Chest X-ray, AP view. Patient: 54 years old, sex F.
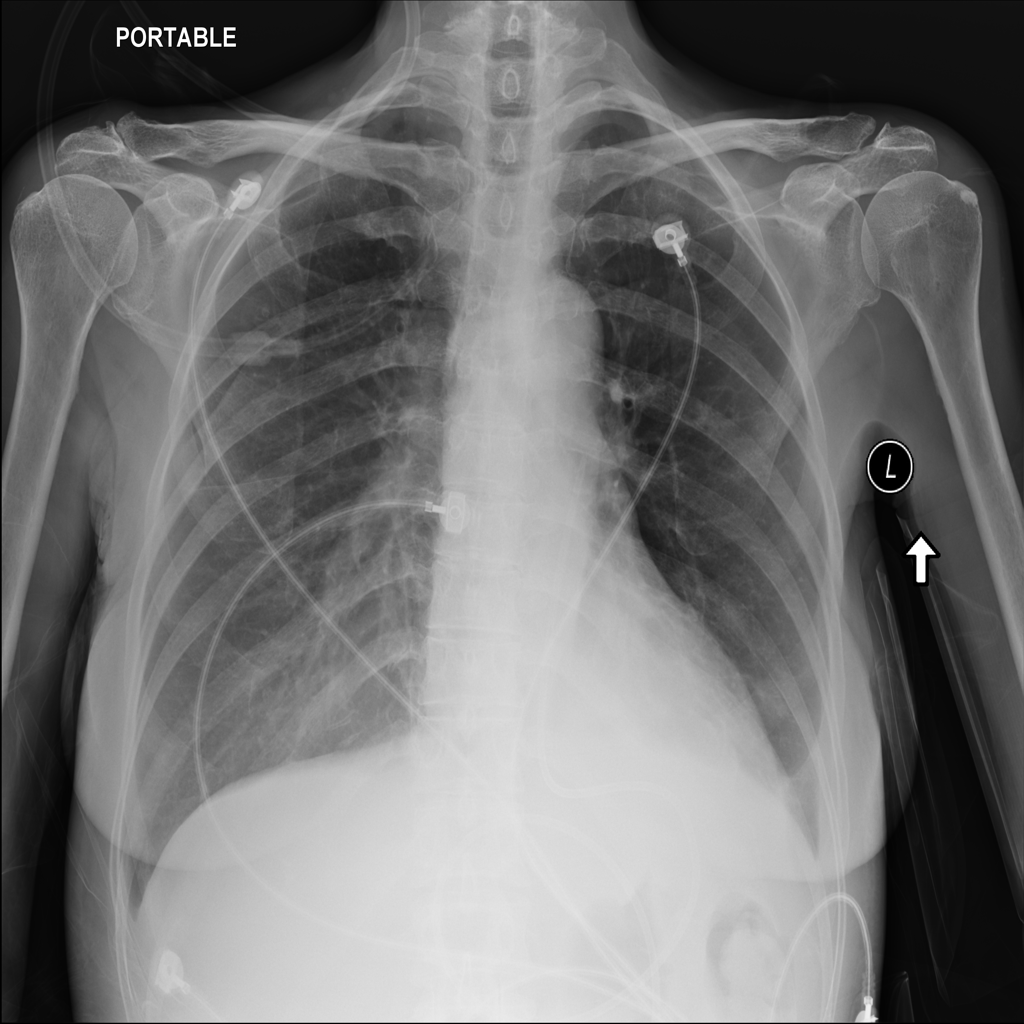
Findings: No Finding